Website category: sports
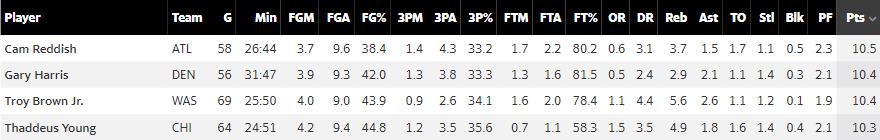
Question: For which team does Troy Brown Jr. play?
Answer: WAS

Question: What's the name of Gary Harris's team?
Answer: DEN

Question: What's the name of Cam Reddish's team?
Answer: ATL

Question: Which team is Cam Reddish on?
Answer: ATL

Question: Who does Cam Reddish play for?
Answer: ATL

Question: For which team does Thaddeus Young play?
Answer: CHI

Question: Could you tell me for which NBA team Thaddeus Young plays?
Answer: CHI

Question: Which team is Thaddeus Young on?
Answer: CHI

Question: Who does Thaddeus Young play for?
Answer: CHI

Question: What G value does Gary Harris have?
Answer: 56

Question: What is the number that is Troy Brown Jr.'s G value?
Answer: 69

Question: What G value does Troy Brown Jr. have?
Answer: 69

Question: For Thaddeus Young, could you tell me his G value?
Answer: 64

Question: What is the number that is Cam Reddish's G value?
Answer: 58

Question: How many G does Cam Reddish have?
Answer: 58

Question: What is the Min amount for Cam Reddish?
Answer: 26:44

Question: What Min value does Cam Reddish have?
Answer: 26:44

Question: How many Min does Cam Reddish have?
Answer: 26:44

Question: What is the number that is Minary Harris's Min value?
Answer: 31:47

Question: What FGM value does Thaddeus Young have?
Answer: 4.2

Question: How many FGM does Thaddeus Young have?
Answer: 4.2

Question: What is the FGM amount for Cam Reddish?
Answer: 3.7

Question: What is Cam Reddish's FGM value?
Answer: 3.7

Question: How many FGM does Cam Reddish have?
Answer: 3.7

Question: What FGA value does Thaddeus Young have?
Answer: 9.4

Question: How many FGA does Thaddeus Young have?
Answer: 9.4

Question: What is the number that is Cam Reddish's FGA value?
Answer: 9.6

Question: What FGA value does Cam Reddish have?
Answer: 9.6

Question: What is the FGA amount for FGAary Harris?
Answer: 9.3

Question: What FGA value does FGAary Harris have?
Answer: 9.3

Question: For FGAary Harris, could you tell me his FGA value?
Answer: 9.3

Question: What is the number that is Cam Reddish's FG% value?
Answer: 38.4

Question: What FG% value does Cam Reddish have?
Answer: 38.4

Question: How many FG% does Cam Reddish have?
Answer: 38.4

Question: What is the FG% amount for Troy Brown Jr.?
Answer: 43.9

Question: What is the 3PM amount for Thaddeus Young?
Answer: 1.2

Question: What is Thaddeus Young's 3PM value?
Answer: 1.2

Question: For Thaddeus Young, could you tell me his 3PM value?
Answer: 1.2

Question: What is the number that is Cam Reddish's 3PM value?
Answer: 1.4

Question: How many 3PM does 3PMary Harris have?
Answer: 1.3

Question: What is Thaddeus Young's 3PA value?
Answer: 3.5

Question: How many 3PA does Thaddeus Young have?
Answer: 3.5

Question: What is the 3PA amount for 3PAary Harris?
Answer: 3.8

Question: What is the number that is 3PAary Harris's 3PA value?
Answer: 3.8

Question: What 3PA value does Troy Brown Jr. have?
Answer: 2.6

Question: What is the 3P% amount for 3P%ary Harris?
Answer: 33.3

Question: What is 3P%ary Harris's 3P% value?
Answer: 33.3

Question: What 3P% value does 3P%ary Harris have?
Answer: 33.3

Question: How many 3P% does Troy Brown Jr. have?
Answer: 34.1

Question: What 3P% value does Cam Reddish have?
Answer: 33.2

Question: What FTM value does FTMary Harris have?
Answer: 1.3

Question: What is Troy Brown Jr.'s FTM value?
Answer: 1.6

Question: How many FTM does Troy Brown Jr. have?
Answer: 1.6

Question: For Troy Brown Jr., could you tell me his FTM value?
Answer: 1.6

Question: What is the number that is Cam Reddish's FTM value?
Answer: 1.7

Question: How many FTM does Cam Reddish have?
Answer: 1.7

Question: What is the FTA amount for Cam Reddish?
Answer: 2.2

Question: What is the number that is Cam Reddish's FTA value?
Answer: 2.2

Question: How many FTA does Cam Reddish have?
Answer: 2.2

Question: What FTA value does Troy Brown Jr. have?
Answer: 2.0

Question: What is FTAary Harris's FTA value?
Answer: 1.6

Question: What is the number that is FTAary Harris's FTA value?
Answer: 1.6

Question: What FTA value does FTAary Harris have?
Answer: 1.6

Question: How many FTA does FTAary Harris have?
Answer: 1.6